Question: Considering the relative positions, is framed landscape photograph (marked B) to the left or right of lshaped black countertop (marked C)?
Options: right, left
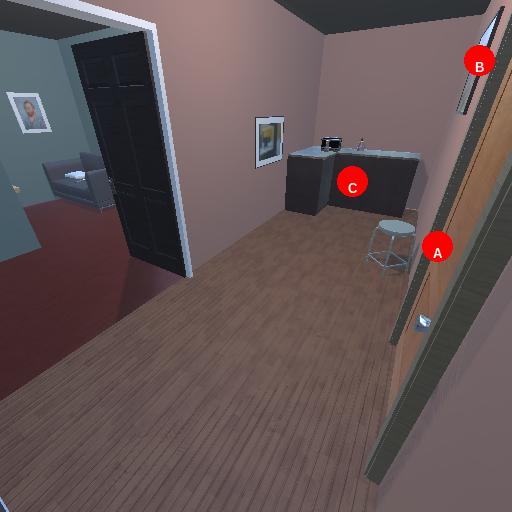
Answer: right